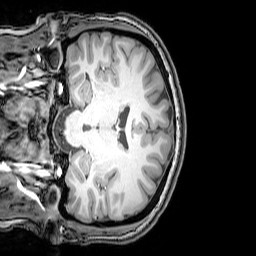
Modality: T1w
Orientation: coronal
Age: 22
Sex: female
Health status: healthy
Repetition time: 0.081 s
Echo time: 0.037 s